Field crop: tomato
Growth stage: 1
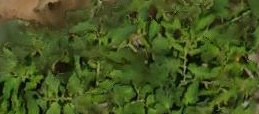
Species: tomato